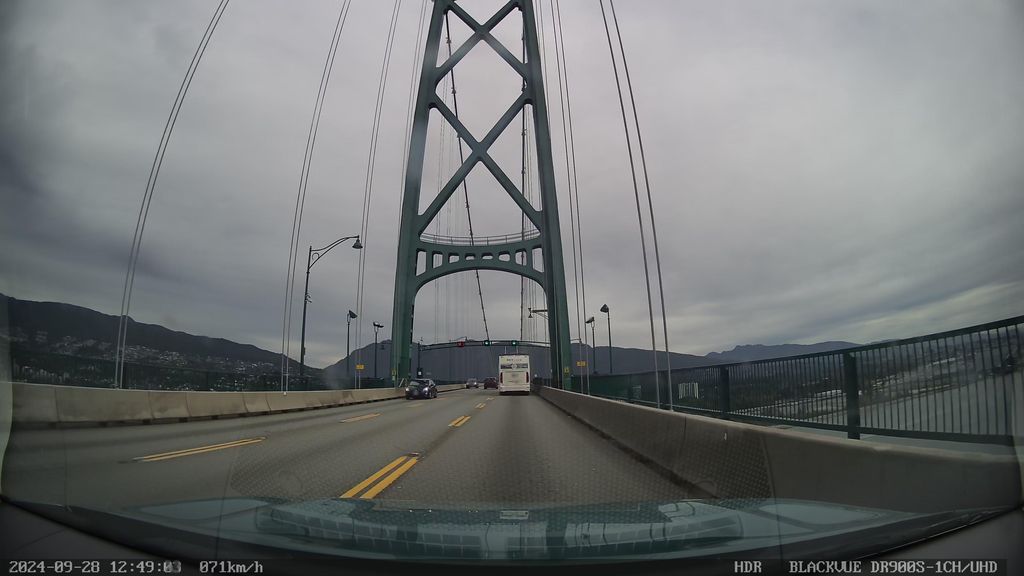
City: vancouver